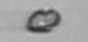
Label: Heterocapsa_rotundata